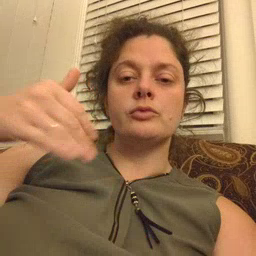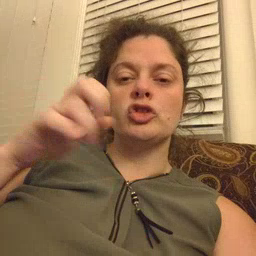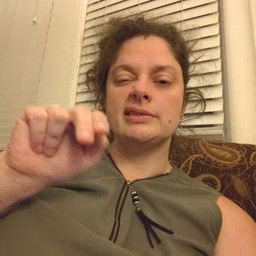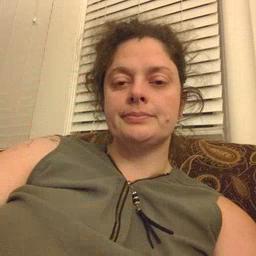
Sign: jeans